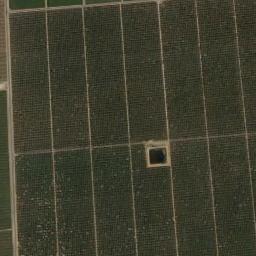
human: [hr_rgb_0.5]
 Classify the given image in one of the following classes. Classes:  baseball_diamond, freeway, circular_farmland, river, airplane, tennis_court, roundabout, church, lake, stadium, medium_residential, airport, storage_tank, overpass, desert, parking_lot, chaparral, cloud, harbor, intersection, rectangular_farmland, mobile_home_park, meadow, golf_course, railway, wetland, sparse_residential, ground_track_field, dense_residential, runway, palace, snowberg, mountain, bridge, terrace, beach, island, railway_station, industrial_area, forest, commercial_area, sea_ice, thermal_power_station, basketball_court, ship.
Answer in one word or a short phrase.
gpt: rectangular_farmland